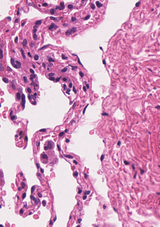
Tumor epithelial tissue: no
Tumor-associated stroma tissue: no
Normal tissue: yes